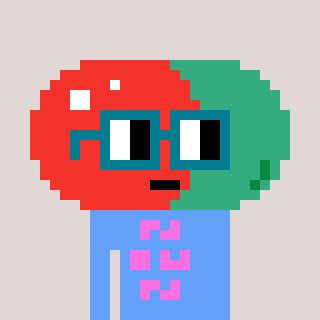
a pixel art character with square dark green glasses, a pill-shaped head and a blue-colored body on a warm background